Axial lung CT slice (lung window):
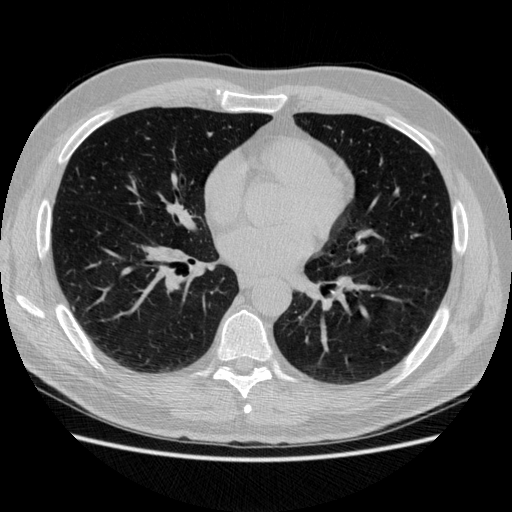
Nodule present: yes
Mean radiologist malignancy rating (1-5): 2